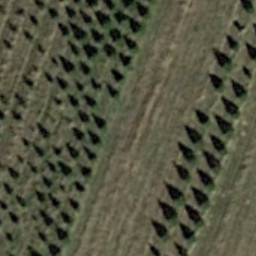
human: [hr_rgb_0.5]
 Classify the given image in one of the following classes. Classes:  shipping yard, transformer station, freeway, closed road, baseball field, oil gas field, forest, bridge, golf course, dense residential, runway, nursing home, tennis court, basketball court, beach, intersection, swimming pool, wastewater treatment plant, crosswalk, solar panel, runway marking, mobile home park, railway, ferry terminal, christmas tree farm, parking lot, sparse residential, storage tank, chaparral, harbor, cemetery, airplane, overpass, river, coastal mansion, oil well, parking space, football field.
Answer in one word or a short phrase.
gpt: christmas tree farm